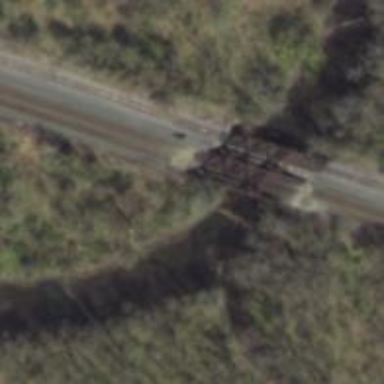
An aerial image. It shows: Truss bridge over track.